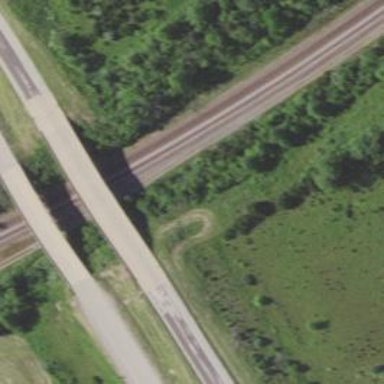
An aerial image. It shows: Abandoned railway.